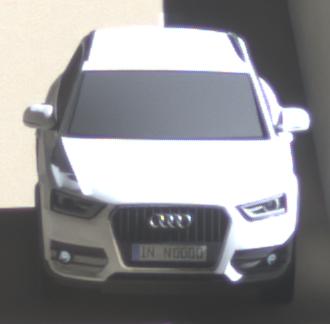
Make: Audi
Model: Q3 1.4 TFSI
Detailed model: Q3 (8U)
Model produced from: 2013/07
Model produced until: 2014/10
Doors: 5
Color: white
Road condition: dry road
Daytime: morning or afternoon
Contrast: high contrast